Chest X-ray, PA view. Patient: 24 years old, sex M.
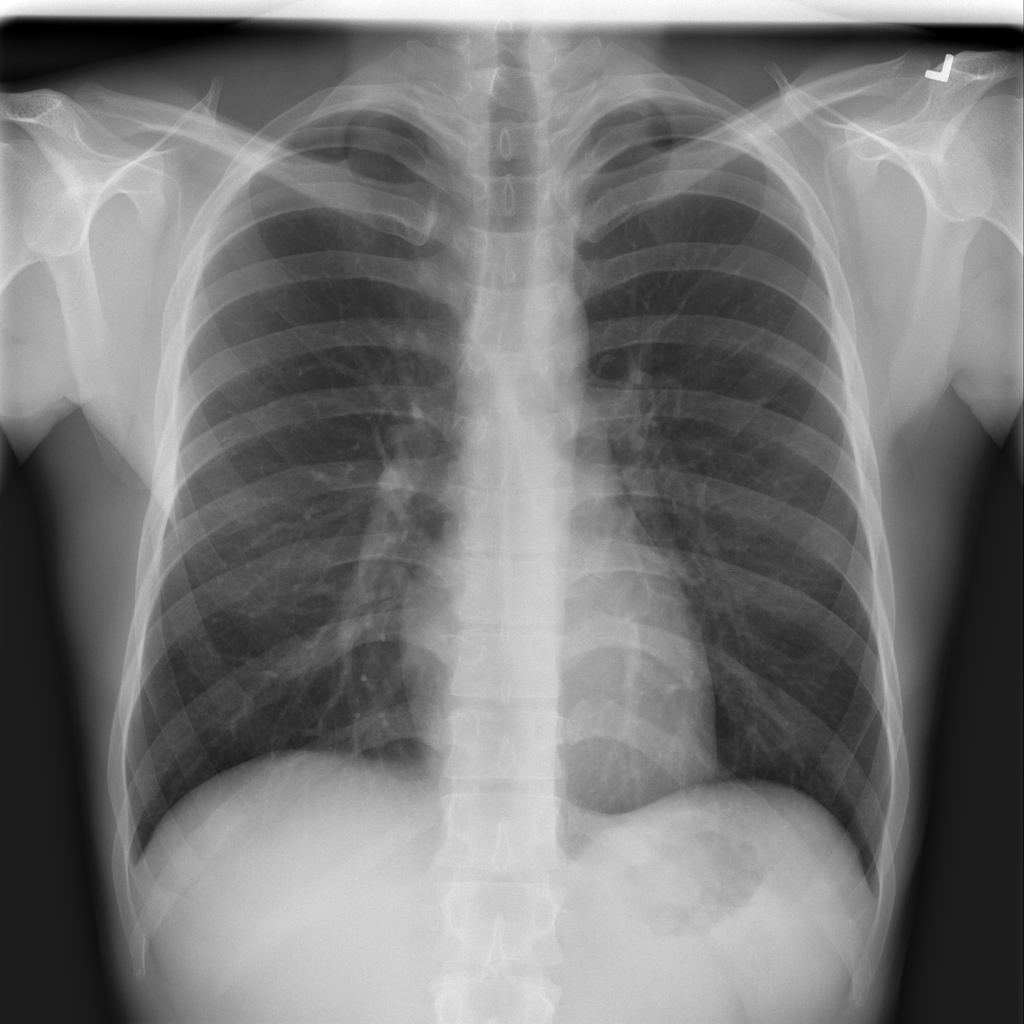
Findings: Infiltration